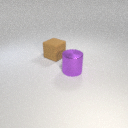
large purple metal cylinder in front of large brown rubber cube